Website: walmart
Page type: address-validator
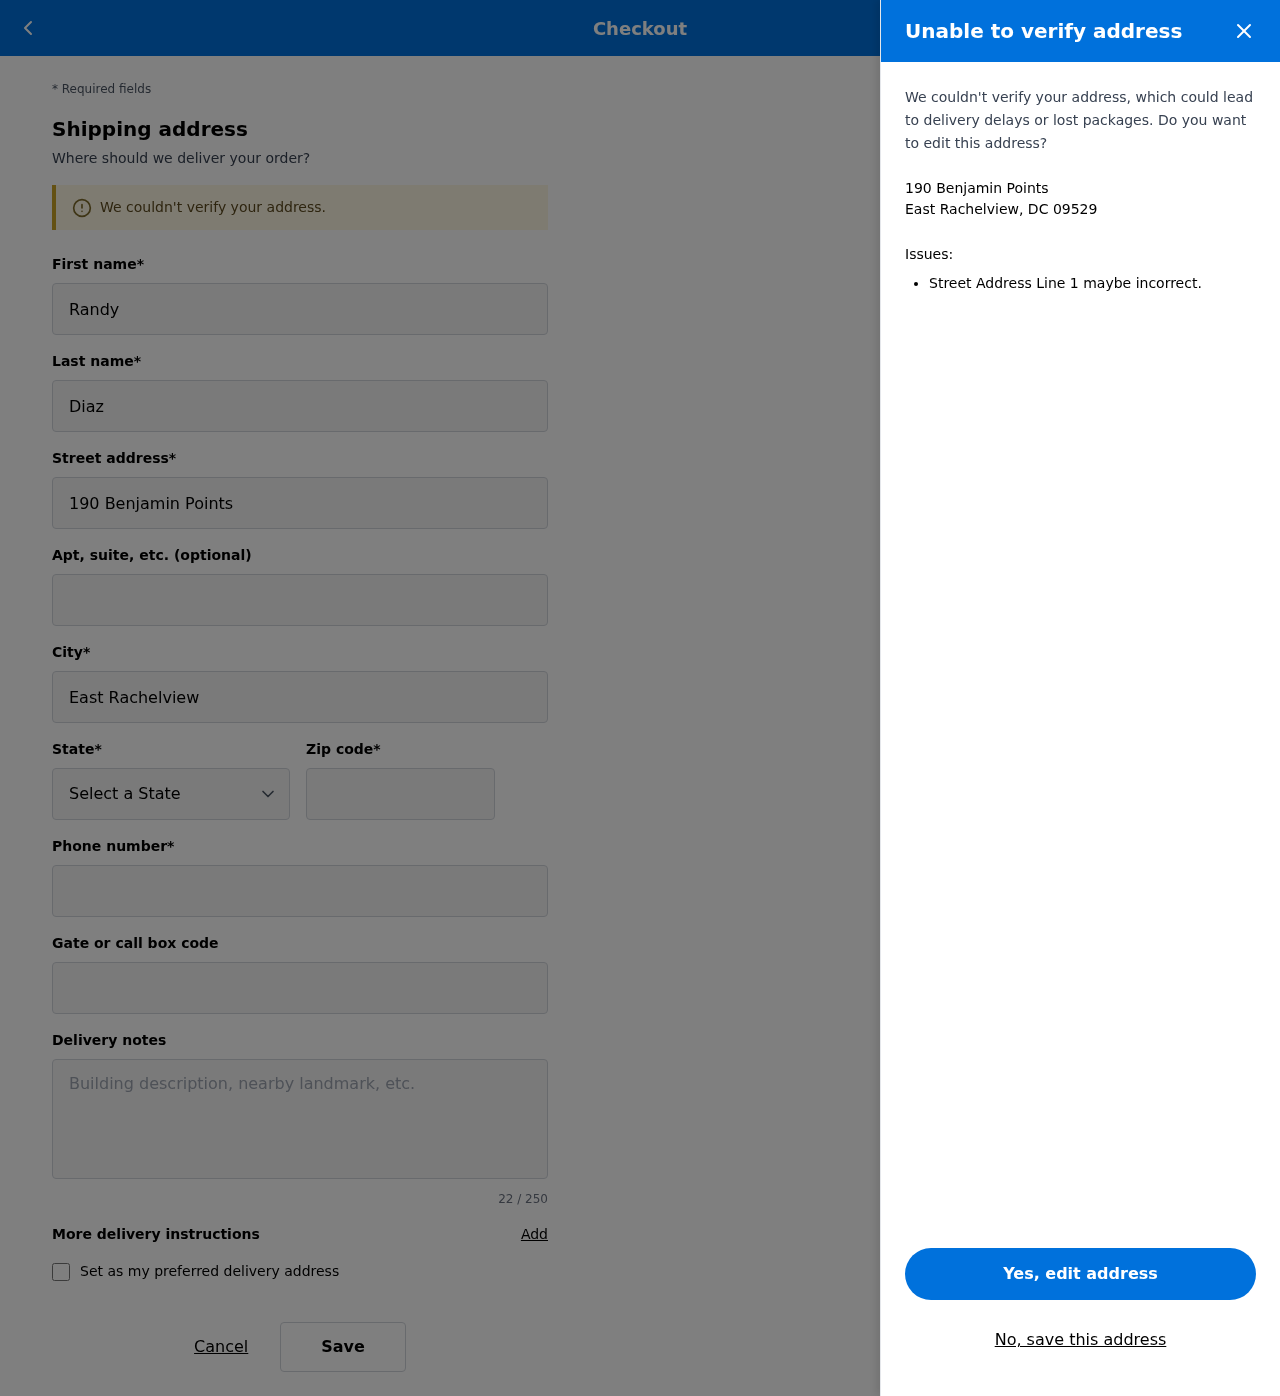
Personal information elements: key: PII_CITY_STATE_ZIP
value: East Rachelview, DC 09529
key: PII_DELIVERY_INSTRUCTIONS
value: Leave at side entrance
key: PII_STATE_ABBR
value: DC
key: PII_STREET
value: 190 Benjamin Points
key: PII_FIRSTNAME
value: Randy
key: PII_LASTNAME
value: Diaz
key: PII_CITY
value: East Rachelview
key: PII_POSTCODE
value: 09529
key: PII_PHONE
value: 4656031629
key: PII_SECURITY_CODE
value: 095